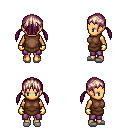
a pixel art fantasy rpg character, female body template, human, tanned skin, brown tunic, magenta pants, white blonde twin-tailed hairstyle, gold gloves, white slippers, four views (front, back, left, right), 2x2 character sprite sheet, small pixel art, hard edges, no anti-aliasing